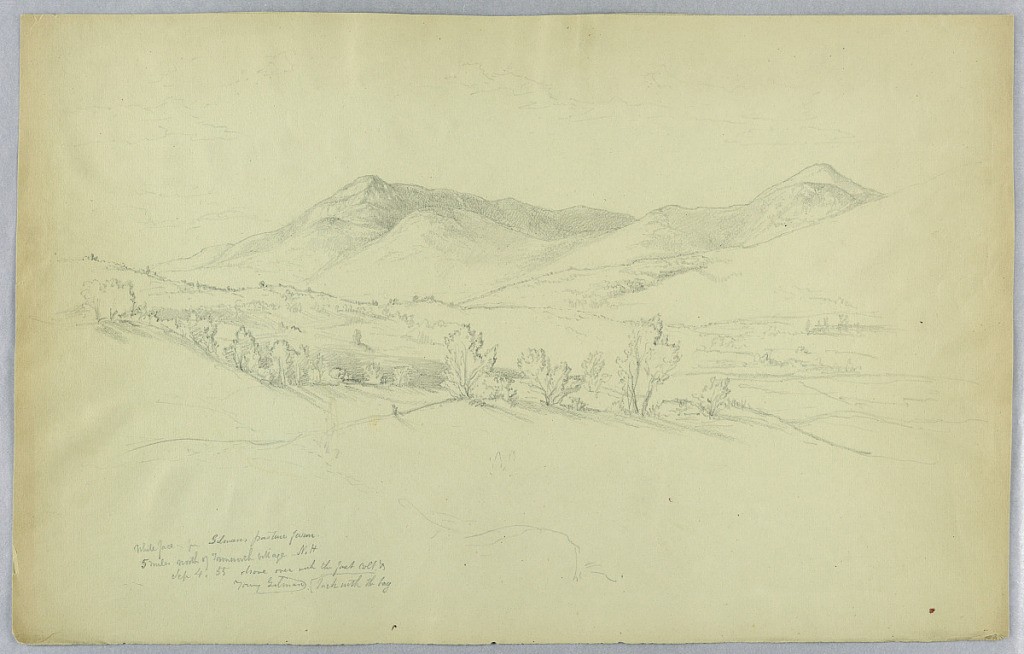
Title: Whiteface Mountain, North of Tamworth Village, New Hampshire
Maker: Daniel Huntington, American, 1816–1906
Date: September 4, 1855
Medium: Graphite on pale green paper
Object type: Drawing
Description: Pasture with some trees - over ridges into valley, with mountains beyond.